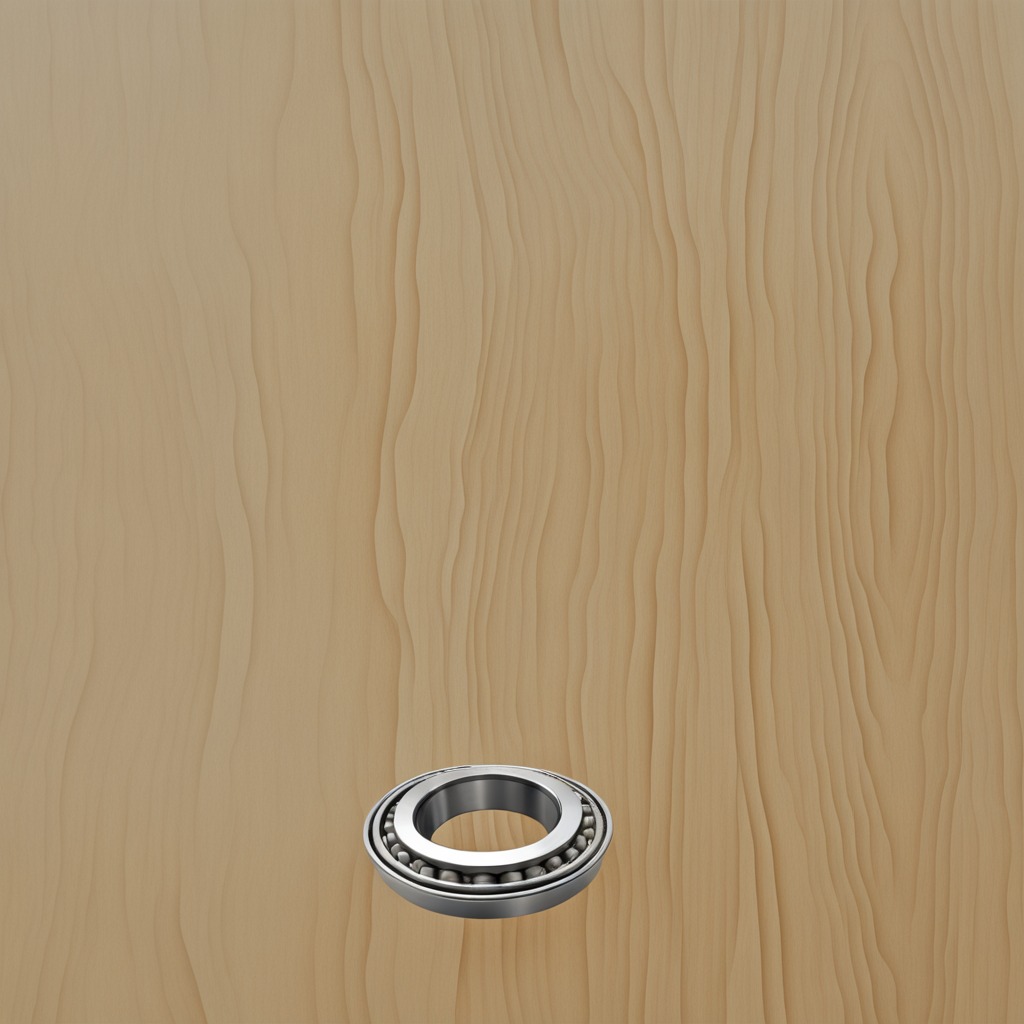
A metal ball bearing is lying on the plywood surface in a paint workshop lit by afternoon window light.